Field crop: maize
Growth stage: 2
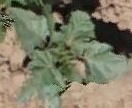
Species: datura